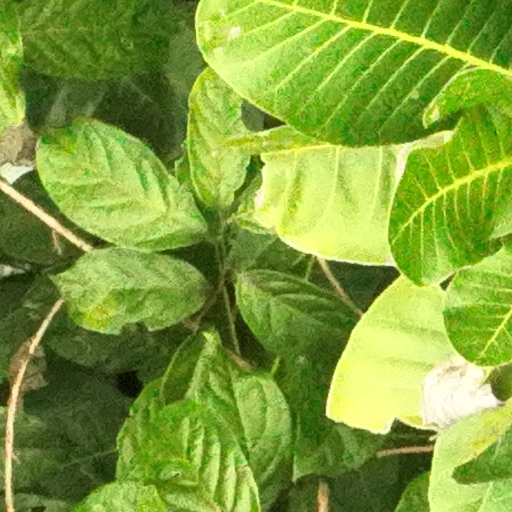
Species: Anacardium excelsum
GBIF accepted scientific name: Anacardium excelsum
Crown area (m\u00b2): 22.311